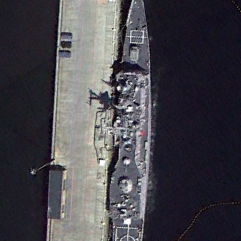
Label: Ticonderoga-class_cruiser